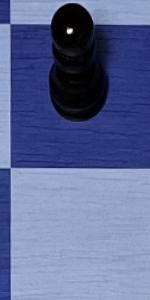
Label: Empty